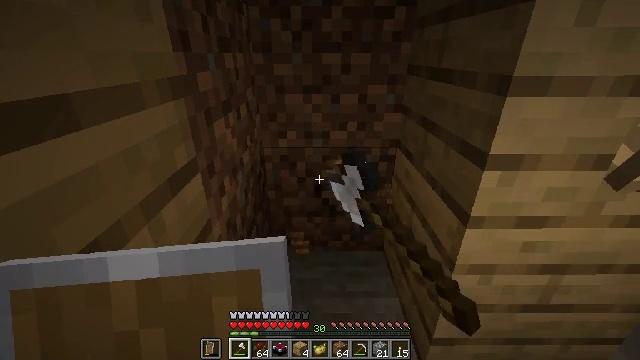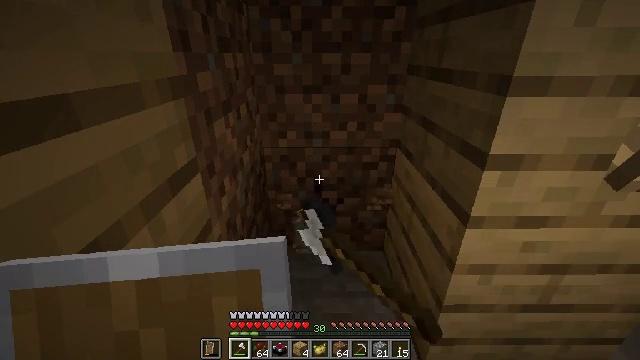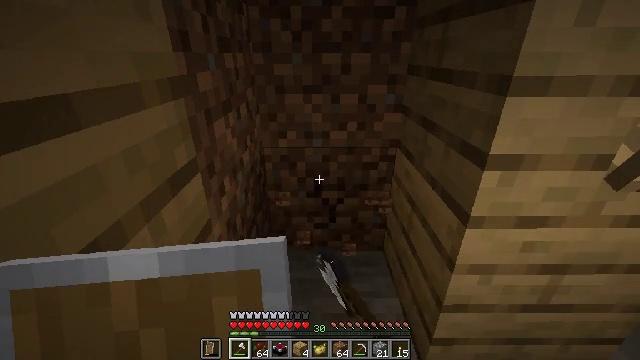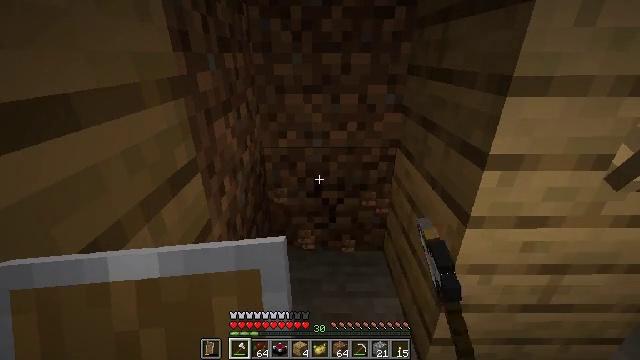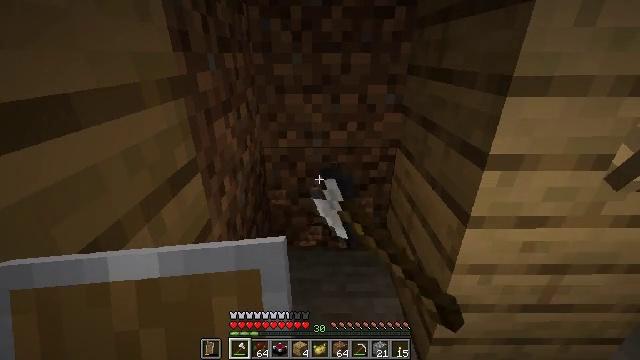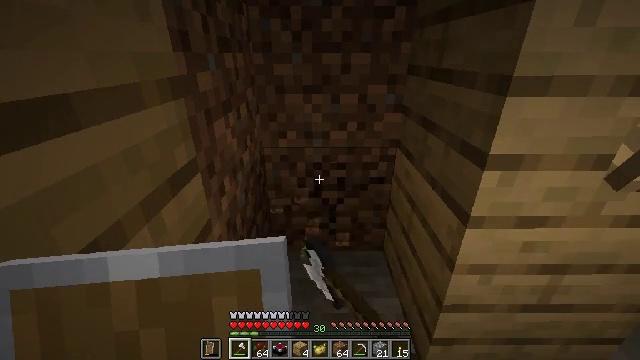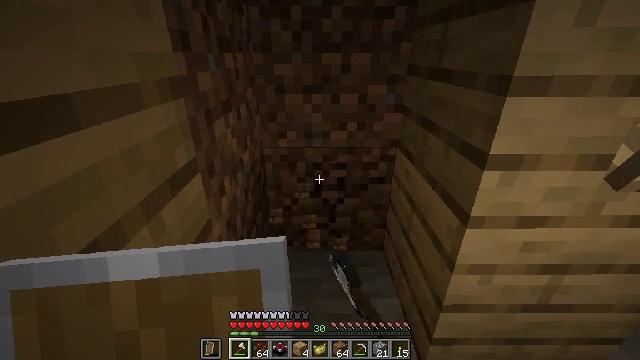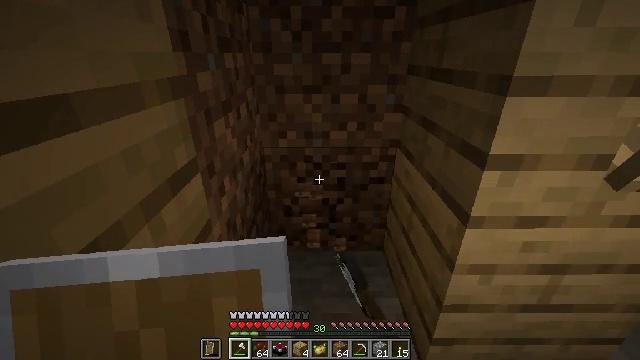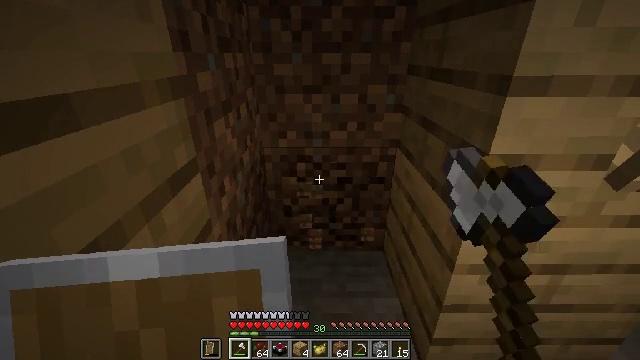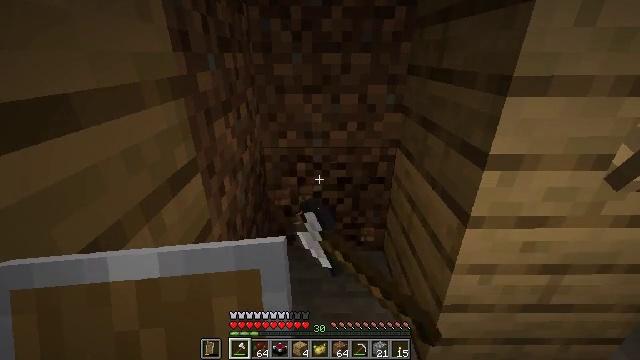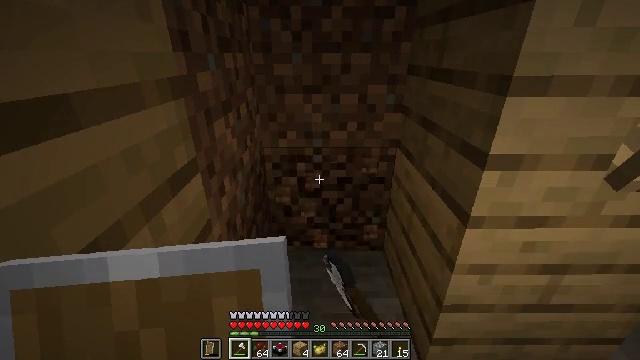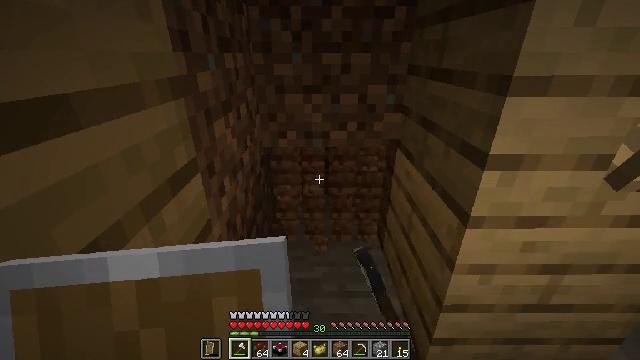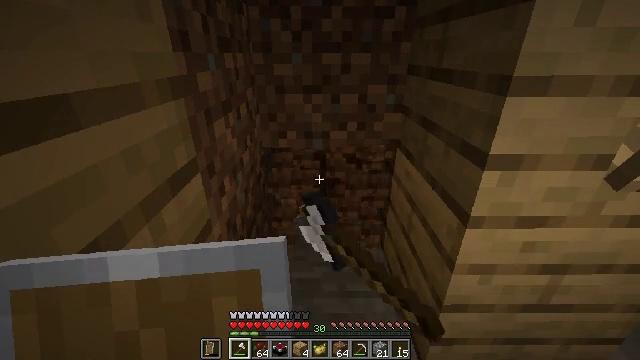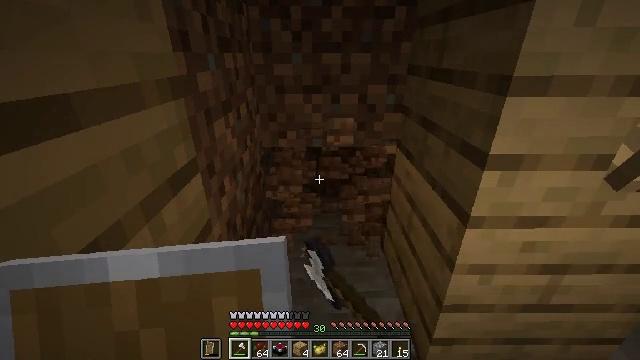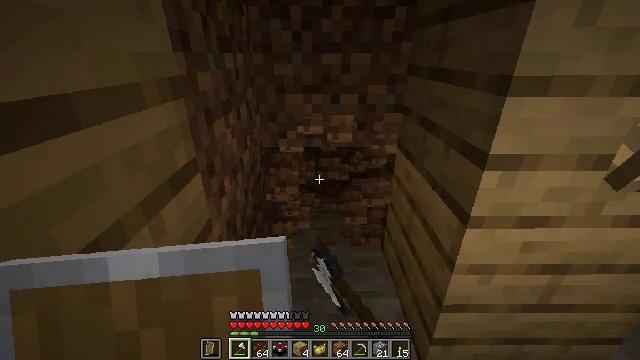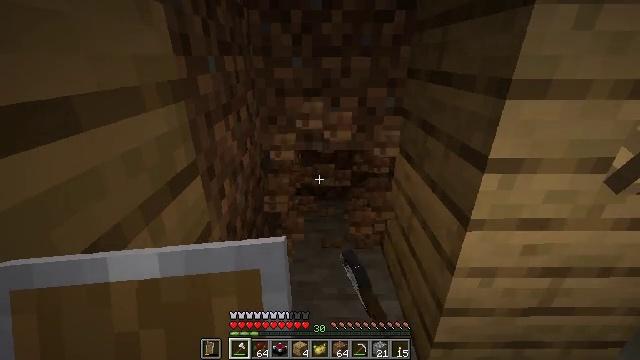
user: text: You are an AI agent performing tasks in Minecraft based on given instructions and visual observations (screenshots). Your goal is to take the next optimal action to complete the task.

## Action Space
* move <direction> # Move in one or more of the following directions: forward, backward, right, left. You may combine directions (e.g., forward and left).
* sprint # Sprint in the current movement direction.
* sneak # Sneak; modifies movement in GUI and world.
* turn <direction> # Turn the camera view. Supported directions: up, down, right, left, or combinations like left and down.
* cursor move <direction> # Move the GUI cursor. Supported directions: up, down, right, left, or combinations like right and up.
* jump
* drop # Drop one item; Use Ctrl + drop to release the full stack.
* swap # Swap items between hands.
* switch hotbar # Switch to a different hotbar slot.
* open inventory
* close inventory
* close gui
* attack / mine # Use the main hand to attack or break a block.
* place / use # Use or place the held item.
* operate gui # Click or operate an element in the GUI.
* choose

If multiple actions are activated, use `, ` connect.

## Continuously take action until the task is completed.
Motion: motion action
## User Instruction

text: Mine dirt from the ground.
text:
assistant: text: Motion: attack / mine
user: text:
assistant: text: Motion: attack / mine
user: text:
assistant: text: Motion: attack / mine
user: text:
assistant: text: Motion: attack / mine
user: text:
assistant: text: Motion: attack / mine
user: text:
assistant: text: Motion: attack / mine
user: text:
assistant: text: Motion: attack / mine
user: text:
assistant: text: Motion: attack / mine
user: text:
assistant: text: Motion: attack / mine
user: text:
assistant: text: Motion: attack / mine
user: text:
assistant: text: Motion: attack / mine
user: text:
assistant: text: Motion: attack / mine
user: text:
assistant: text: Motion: no_op
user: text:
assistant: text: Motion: no_op
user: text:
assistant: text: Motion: no_op
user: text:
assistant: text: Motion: turn up
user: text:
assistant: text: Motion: turn up
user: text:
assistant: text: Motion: turn left and up
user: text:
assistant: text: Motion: turn up
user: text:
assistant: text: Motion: turn up, attack / mine
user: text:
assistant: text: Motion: attack / mine
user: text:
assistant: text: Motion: attack / mine
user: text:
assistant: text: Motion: attack / mine
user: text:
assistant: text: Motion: attack / mine
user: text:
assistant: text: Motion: attack / mine
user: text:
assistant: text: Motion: move right, attack / mine
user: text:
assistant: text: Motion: move right, turn left, attack / mine
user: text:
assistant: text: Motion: move right, turn left, attack / mine
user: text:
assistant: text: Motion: turn left, attack / mine
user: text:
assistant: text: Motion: turn left, attack / mine